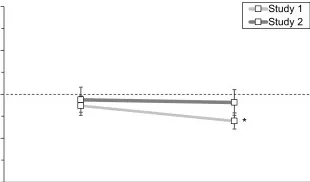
Effects of video gaming and discussing on students' perceived topic knowledge in both studies. (B) Mean perceived impact of video gaming on topic knowledge in Study 1 and Study 2. Asterisks in (A,B) indicate the results of one sample t-tests comparing the means with the scales' midpoints of 3 (dashed horizontal lines). * p < 0.05. ***p < 0.001.
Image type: chart (chart)